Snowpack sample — Loveland Pass, Silver Plume, Colorado, USA (1/12/25, 11:40 AM MST)
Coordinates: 39.66, -105.88
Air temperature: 7 °F
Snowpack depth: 140 cm
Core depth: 10 cm
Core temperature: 41 °F
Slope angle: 11°, slope face: 30°
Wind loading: high
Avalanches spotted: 2
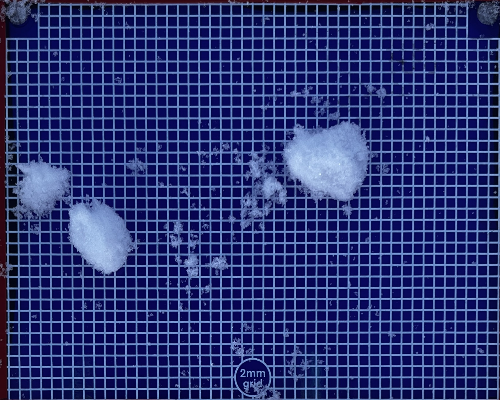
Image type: profile
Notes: Pilot using slightly modified coring method that took too large segment for snow profile picturing, advised not to use in higher level models. Two avalanche on south face nearby, partially cloudy with light snow in the last 24 hours. Lots of wind loading on eastern features.